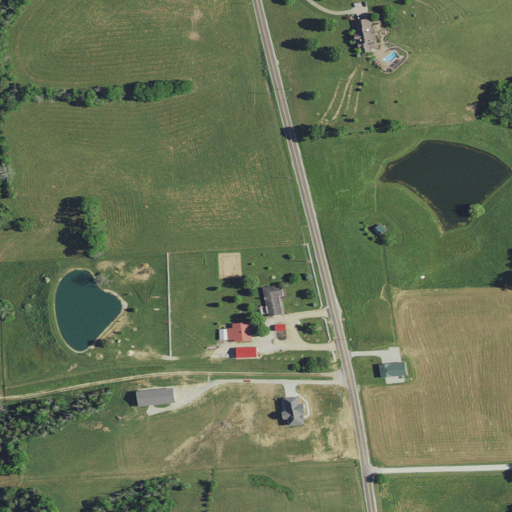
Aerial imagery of ridge(s) in Indiana named Sawdon Ridge containing pasture, open development, low intensity development, mixed forest, medium intensity development, and open water